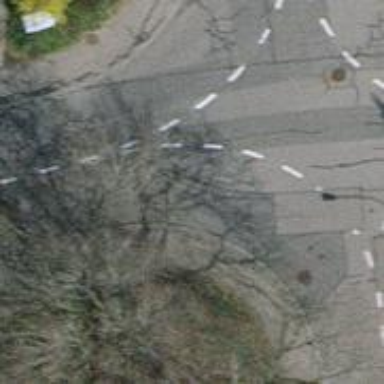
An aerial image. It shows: Asphalt sidewalk.